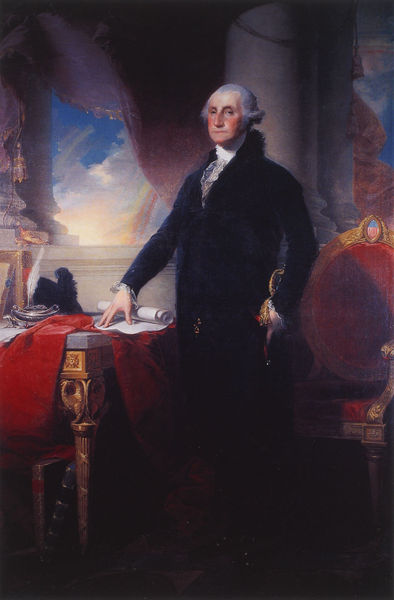
Titel: George Washington (das Portrait Munro-Lenox)
Künstler: Gilbert Stuart
Institution: New York, Public Library
Schlagwörter: blau, feder, himmel, mann, licht, schwarz, stuhl, säule, säulen, tisch, ausblick, rot, anzug, spitze, bildnis, portrait, porträt, tischtuch, vorhang, gold, mantel, spitzen, stock, perücke, aussicht, papier, amerika, halstuch, rüschen, degen, stratege, ganzfigur, rolle, papierrolle, schriftrolle, admiral, urkunde, washington